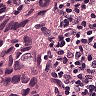
Metastatic tissue present: yes